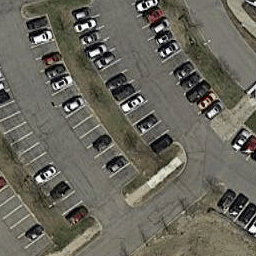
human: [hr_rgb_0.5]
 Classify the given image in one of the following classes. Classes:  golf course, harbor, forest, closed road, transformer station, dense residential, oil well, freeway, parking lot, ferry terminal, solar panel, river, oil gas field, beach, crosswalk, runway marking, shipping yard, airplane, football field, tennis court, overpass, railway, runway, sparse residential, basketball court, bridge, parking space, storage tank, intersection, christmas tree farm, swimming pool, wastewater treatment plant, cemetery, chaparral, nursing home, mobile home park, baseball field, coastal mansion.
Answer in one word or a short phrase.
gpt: parking lot